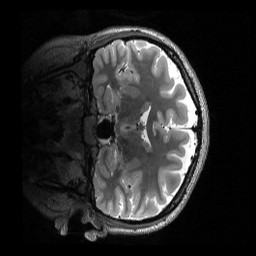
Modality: T2w
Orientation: coronal
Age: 23
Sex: female
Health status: ill
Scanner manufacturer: siemens
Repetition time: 3.2 s